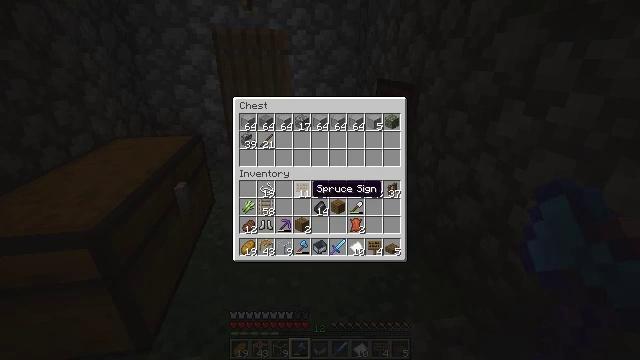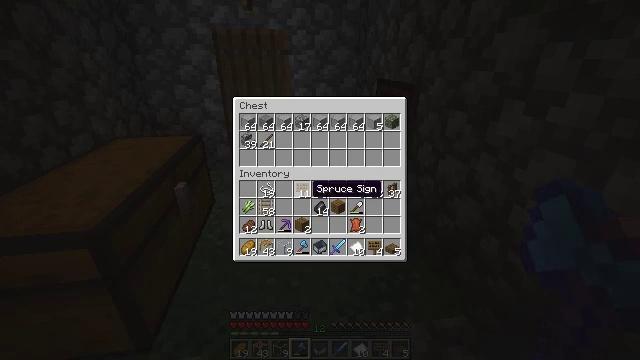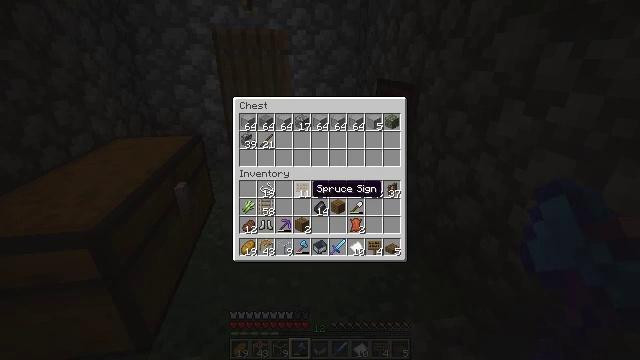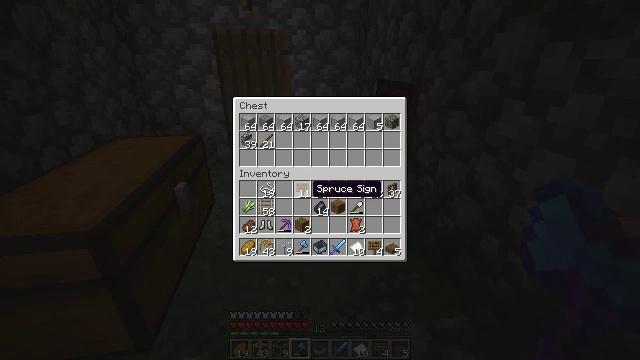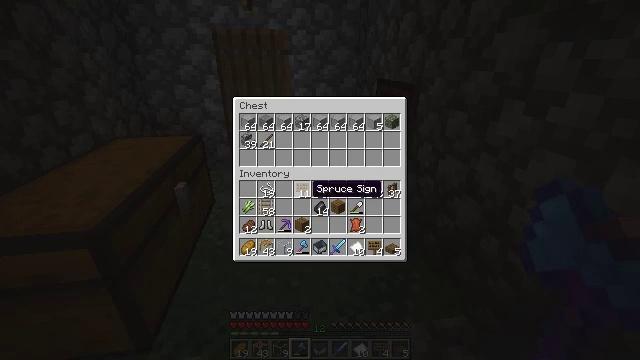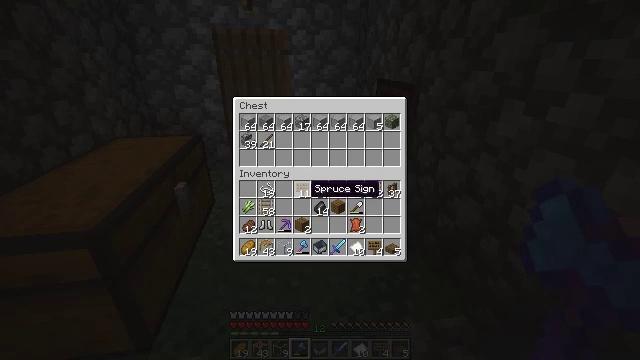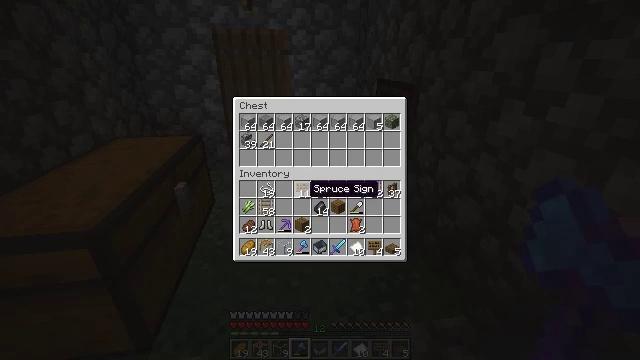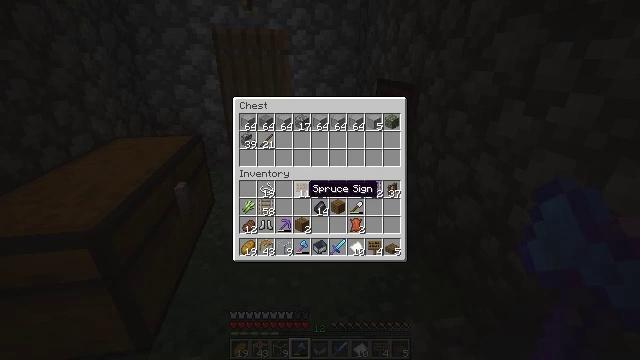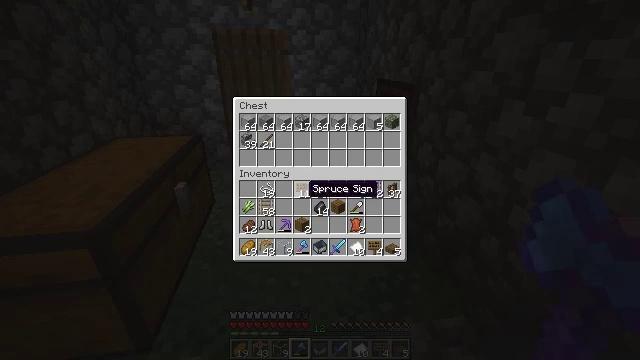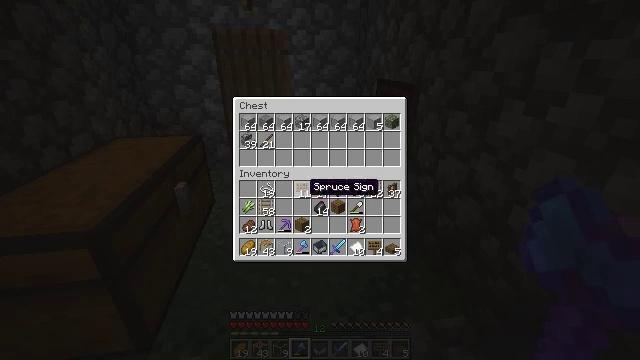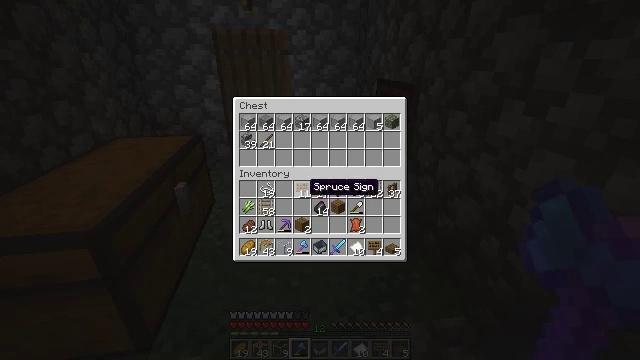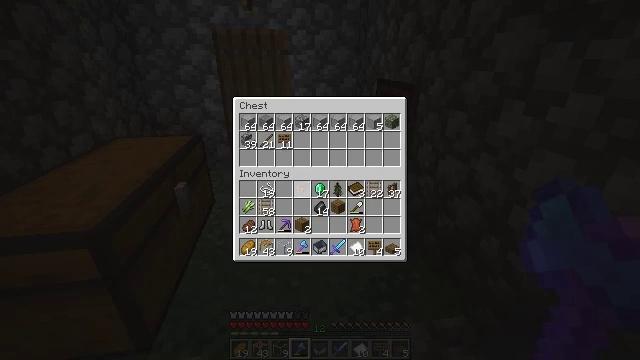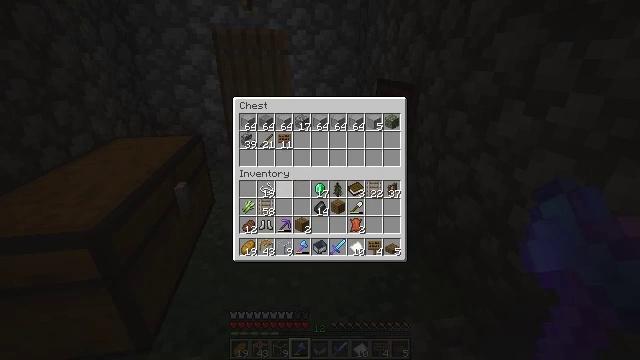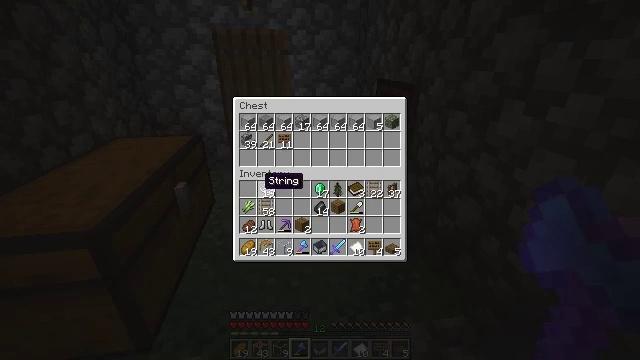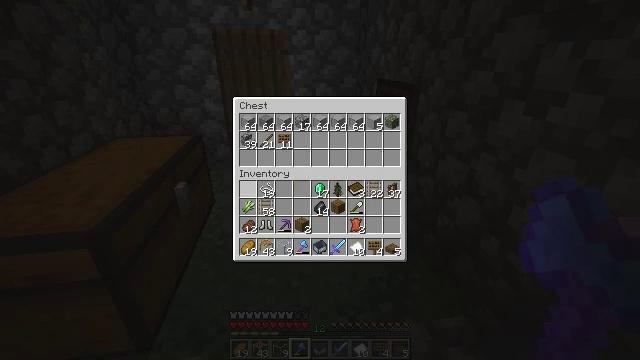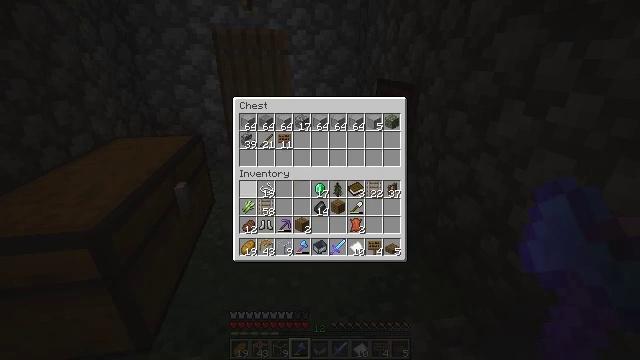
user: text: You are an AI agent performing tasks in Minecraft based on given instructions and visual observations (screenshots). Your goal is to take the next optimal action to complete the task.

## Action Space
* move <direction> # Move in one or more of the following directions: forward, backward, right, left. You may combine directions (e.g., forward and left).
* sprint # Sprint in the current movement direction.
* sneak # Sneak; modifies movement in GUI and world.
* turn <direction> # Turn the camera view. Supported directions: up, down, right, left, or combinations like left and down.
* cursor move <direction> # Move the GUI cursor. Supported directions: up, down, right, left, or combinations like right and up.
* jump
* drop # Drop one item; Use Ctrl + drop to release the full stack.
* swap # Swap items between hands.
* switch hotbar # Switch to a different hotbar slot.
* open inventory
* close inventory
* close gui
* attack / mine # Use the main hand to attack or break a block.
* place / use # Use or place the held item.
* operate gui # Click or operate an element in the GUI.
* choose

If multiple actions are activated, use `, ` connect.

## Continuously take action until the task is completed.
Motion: motion action
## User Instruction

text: Combine iron ingots to create iron boots.
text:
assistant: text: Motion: sneak, attack / mine
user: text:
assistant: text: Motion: sneak, attack / mine
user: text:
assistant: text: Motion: sneak, attack / mine
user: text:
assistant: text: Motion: sneak, attack / mine
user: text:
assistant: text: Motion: sneak
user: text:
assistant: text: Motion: sneak
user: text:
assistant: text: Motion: sneak
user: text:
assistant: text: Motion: sneak
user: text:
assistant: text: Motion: sneak
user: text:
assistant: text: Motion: sneak
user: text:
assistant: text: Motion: sneak, attack / mine
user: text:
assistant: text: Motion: sneak, turn left, attack / mine
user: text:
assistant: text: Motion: sneak, turn left
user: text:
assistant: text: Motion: sneak
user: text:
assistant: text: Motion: sneak
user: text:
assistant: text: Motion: sneak
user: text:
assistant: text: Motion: sneak
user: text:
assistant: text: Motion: sneak
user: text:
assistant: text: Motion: sneak
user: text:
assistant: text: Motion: sneak, attack / mine
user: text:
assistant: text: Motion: sneak, attack / mine
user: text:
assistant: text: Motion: sneak
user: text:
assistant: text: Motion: sneak, turn right
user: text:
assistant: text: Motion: sneak, turn right and down
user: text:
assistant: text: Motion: sneak
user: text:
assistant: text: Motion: sneak
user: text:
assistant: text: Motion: sneak
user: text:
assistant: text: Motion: sneak
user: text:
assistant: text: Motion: sneak
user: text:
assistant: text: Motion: sneak